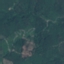
Land use / land cover class: Forest